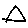
Label: triangle